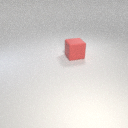
large red rubber cube